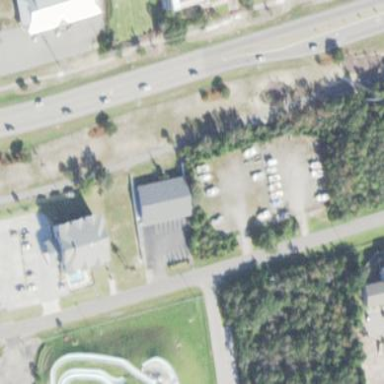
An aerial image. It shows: Storage rental shop.